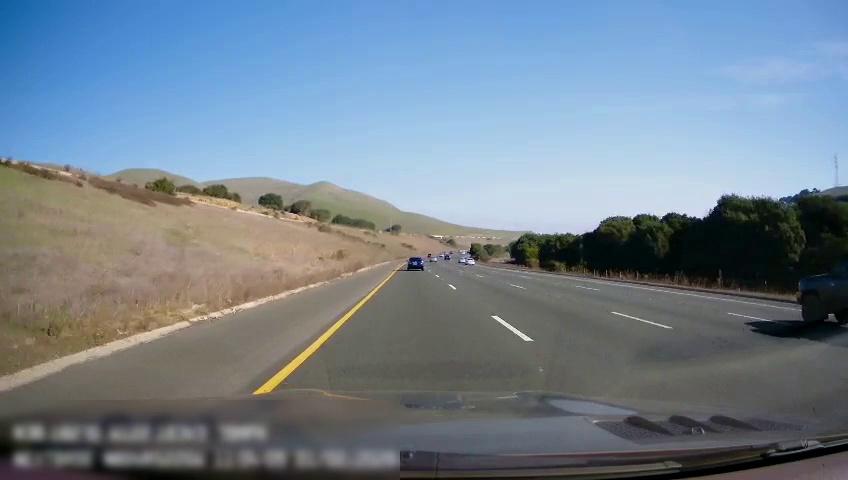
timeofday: Day
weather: Sunny
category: Drivable Space
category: Vehicles | Car
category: Vehicles | Truck
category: Vehicles | Car
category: Lanes | Alternate Lane
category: Lanes | Alternate Lane
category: Lanes | Alternate Lane
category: Lanes | Current Lane
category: Lanes | Alternate Lane